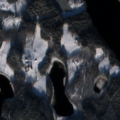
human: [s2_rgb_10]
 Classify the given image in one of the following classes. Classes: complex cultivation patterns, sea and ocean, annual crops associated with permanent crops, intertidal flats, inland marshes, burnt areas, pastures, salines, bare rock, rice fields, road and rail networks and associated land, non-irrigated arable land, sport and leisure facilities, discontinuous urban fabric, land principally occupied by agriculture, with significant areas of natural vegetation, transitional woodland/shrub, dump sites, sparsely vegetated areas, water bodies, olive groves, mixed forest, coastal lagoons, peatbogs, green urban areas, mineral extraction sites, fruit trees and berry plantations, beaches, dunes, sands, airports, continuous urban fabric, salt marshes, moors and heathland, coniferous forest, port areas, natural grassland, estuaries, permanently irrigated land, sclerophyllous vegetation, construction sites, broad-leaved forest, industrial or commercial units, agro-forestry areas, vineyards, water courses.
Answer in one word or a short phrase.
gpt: land principally occupied by agriculture, with significant areas of natural vegetation, broad-leaved forest, coniferous forest, mixed forest, transitional woodland/shrub, water bodies